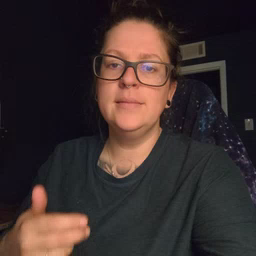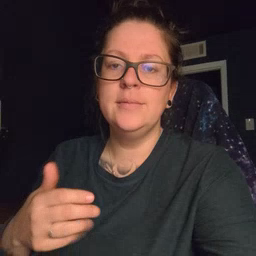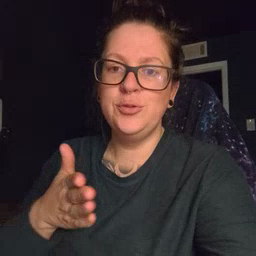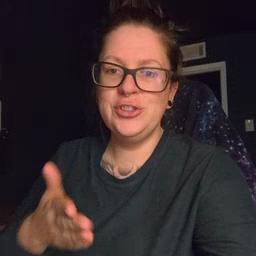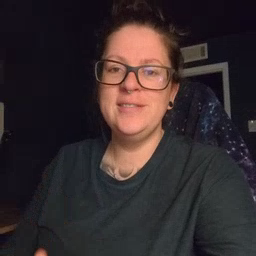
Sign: book